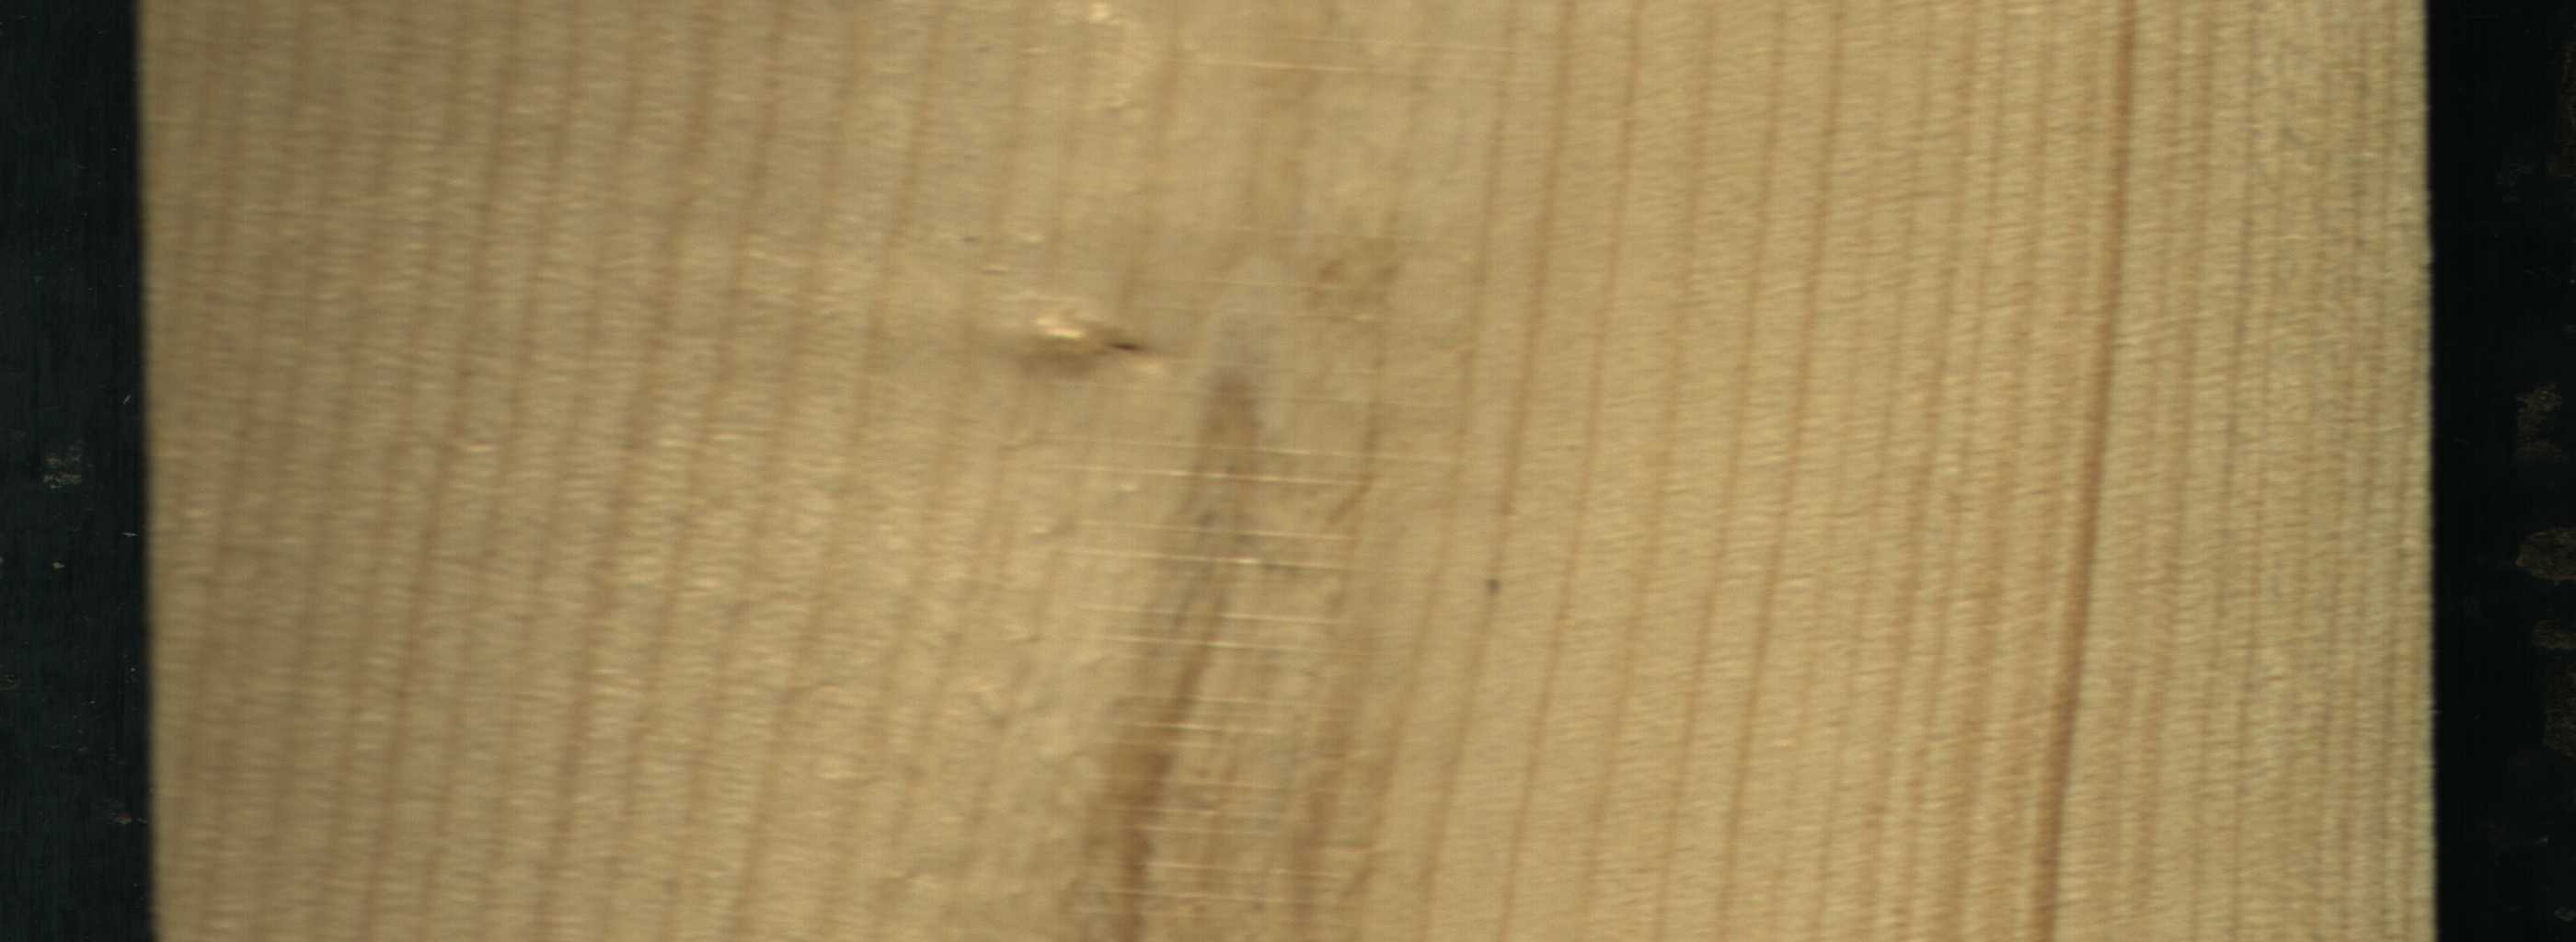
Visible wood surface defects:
Live_Knot